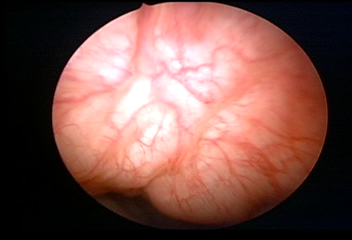
Modality: WLC
Class: Normal mucosa
Bladder cancer association: No